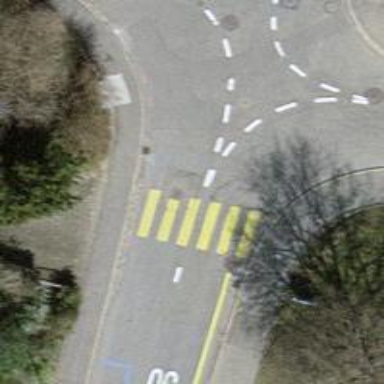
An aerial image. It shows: Uncontrolled crossing on the road.